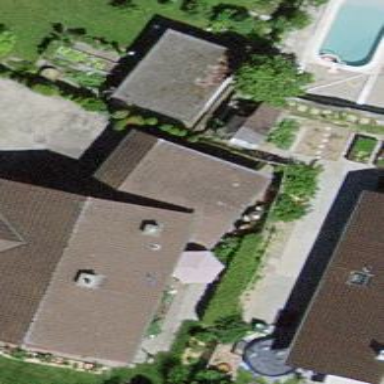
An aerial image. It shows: Garage.